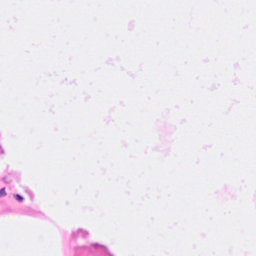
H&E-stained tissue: Breast